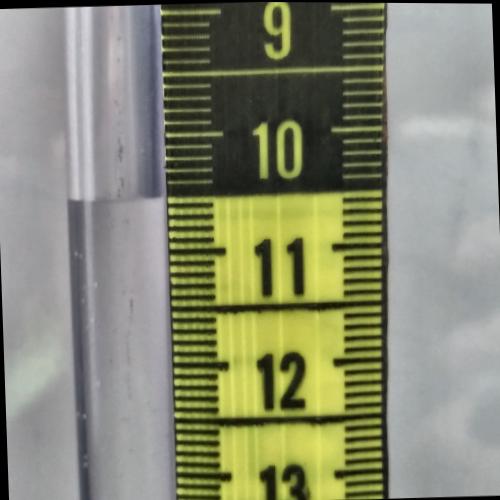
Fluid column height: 10.5 cm